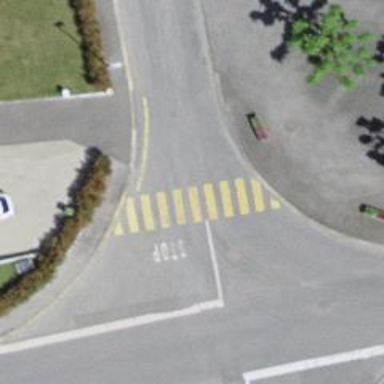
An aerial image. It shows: Uncontrolled zebra crossing on the road.